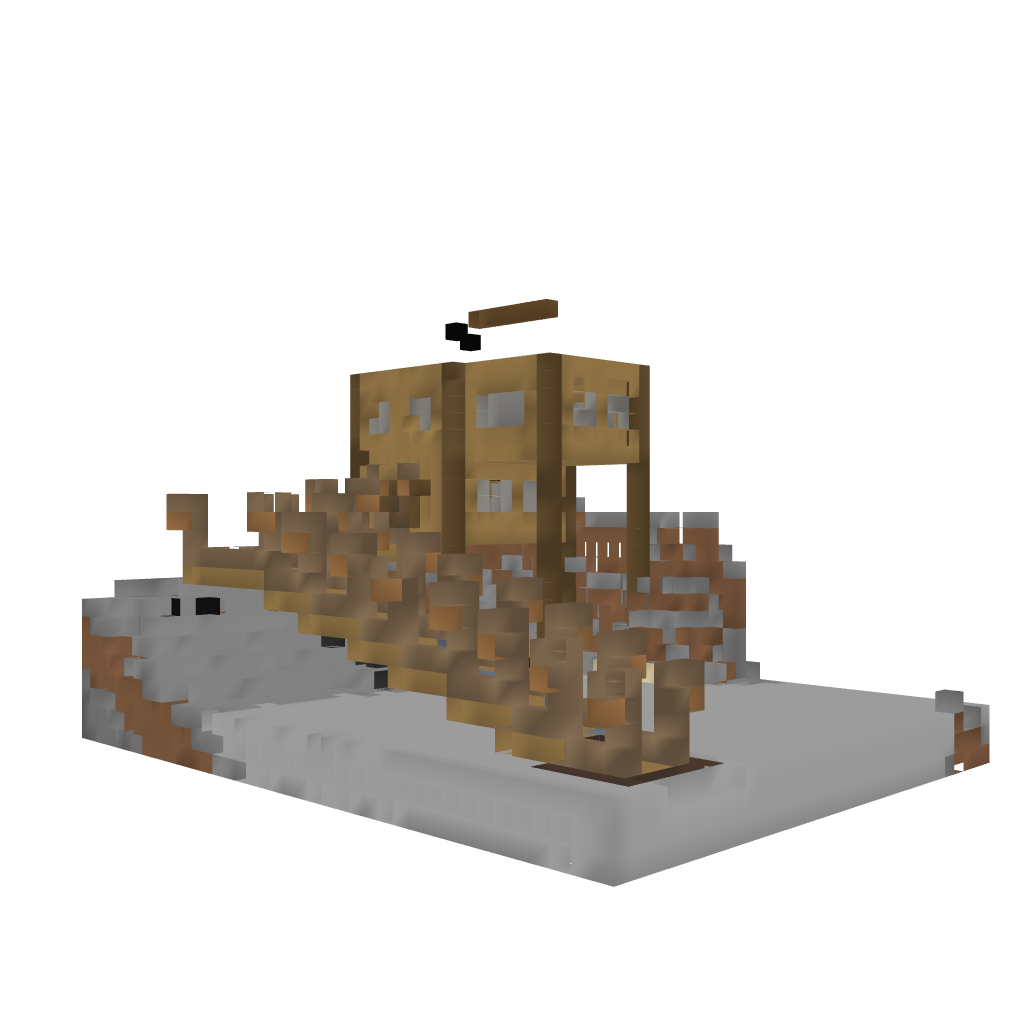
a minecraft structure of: Mountainside Cottage